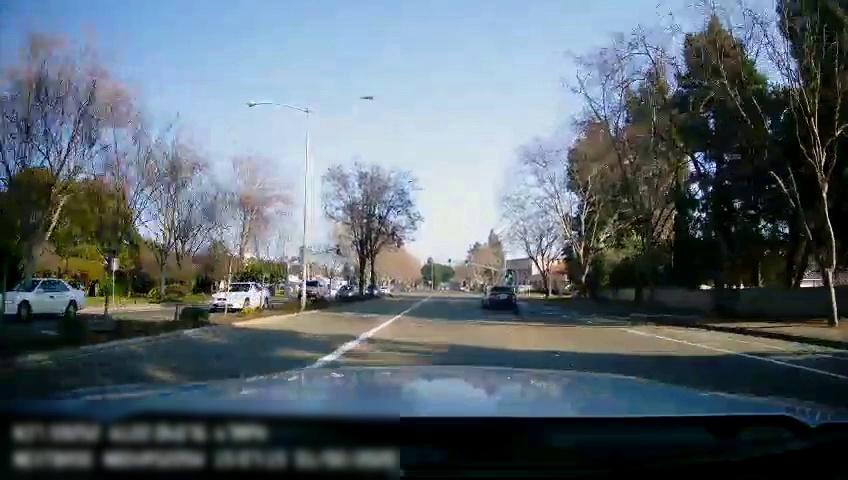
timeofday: Day
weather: Sunny
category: Drivable Space
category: Drivable Space
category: Vehicles | Car
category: Vehicles | Car
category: Vehicles | Van
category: Vehicles | Car
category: Vehicles | Car
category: Vehicles | Car
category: Lanes | Current Lane
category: Lanes | Current Lane
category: Lanes | Alternate Lane
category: Traffic | Lights
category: Traffic | Lights